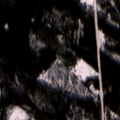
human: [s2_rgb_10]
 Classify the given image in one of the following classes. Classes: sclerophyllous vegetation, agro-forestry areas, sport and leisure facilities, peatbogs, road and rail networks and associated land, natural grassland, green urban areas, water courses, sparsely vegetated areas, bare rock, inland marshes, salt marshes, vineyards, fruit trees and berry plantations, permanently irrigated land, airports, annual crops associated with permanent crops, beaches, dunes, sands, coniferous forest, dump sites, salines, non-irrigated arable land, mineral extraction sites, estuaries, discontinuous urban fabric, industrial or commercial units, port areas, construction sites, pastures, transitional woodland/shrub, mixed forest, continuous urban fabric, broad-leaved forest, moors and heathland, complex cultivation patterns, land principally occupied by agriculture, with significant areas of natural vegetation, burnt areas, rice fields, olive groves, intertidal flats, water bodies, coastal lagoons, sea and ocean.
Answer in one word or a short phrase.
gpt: coniferous forest, mixed forest